RGB frame:
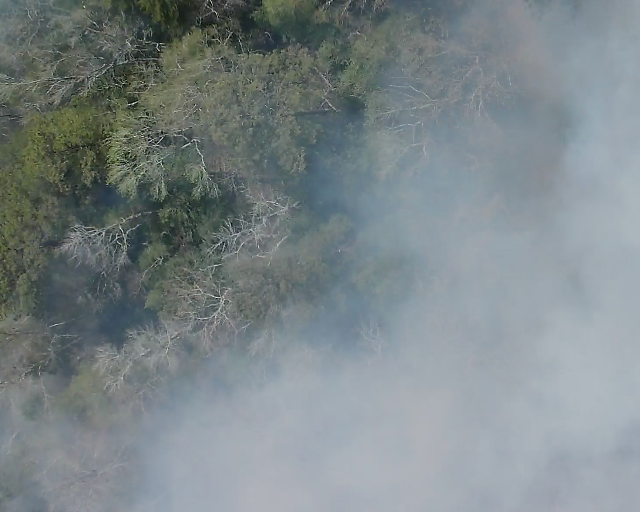
Thermal frame:
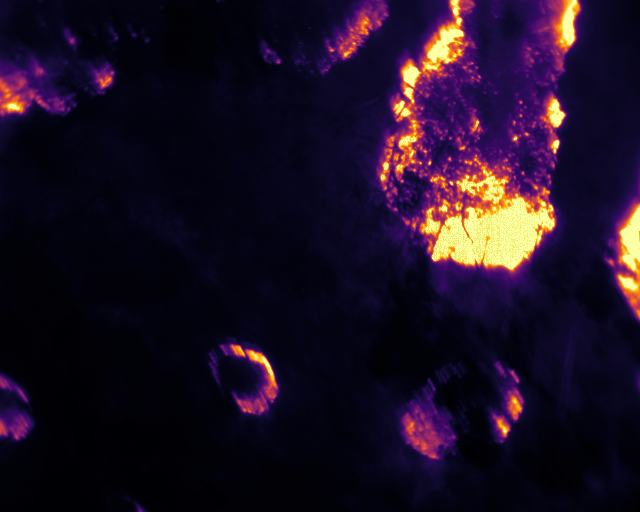
Captured: 2026-02-26 02:31:17
Pixels at or above 80 °C: 27466 (fraction of frame: 0.08382)